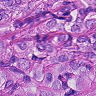
Metastatic tissue present: yes